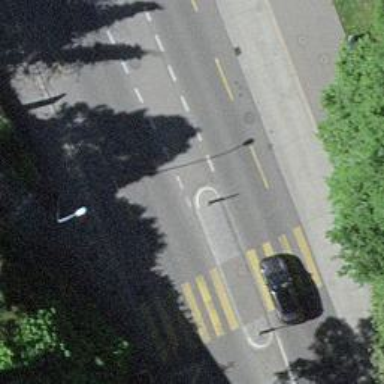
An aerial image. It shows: Paved steps with ramp.